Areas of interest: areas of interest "Jipinhui Agricultural Supermarket, Super Large Market"
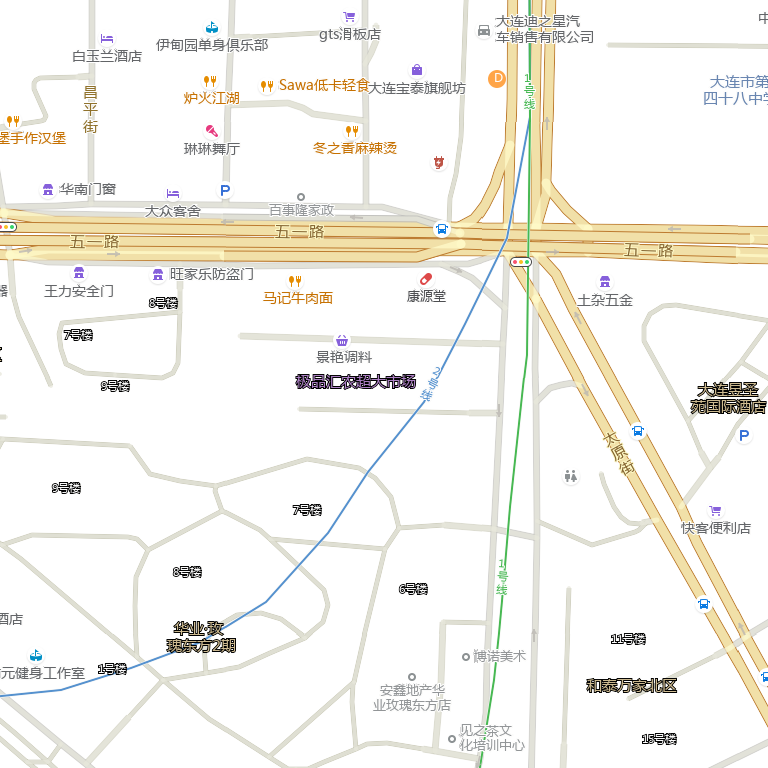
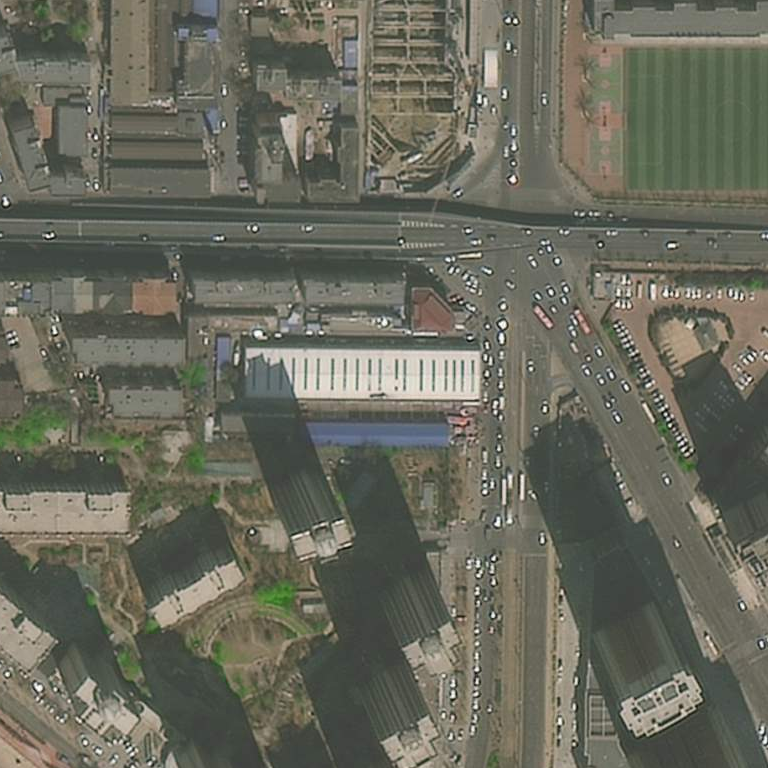